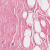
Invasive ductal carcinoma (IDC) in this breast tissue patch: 0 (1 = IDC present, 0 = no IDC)